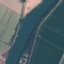
Land use / land cover: River